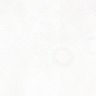
Metastatic tissue present: no